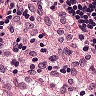
Metastatic tissue present: no